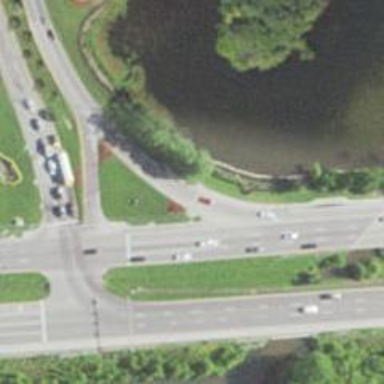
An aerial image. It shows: Trunk link highway.